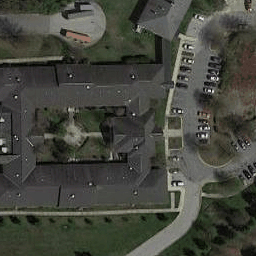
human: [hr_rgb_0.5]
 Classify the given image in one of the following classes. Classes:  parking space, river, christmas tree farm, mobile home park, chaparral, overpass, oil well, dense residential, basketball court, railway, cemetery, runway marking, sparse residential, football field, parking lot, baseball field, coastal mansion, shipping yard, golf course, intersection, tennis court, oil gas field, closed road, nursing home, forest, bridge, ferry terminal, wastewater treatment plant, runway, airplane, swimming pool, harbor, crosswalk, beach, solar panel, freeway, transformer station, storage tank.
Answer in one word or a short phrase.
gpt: nursing home